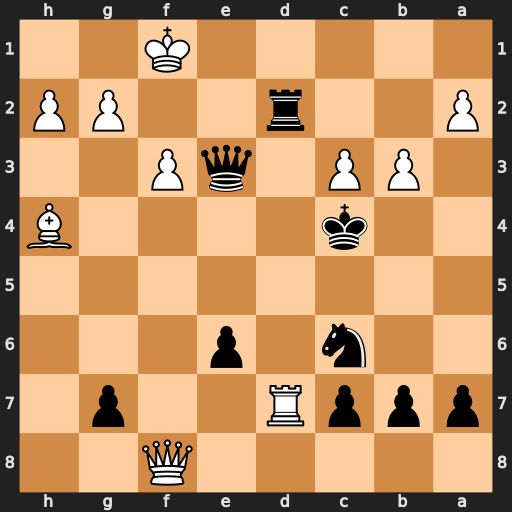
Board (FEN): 5Q2/pppR2p1/2n1p3/8/2k4B/1PP1qP2/P2r2PP/5K2
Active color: b
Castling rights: -
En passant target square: -
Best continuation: Kxc3 Rxd2 Kxd2 h3 Qe5